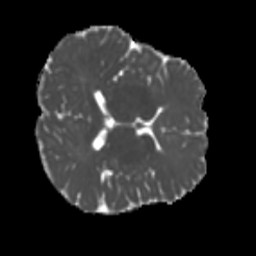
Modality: MD
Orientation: axial
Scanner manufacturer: siemens
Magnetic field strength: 3 T
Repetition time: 4 s
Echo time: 0.0594 s